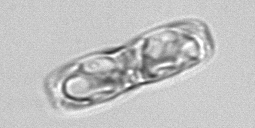
Label: pennate_morphotype1